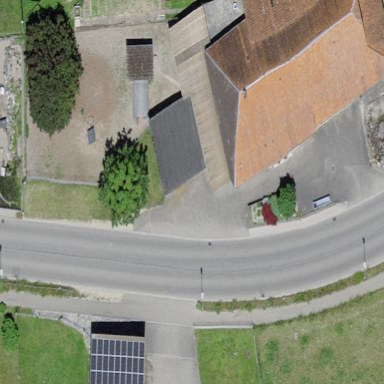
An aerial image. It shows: Farm building.